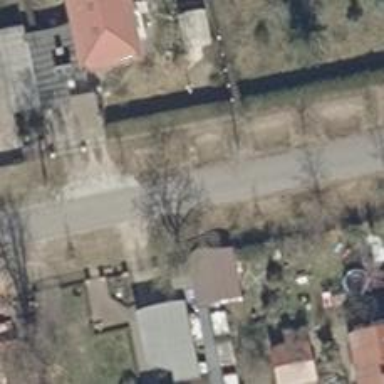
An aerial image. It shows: Smooth asphalt road in residential area.